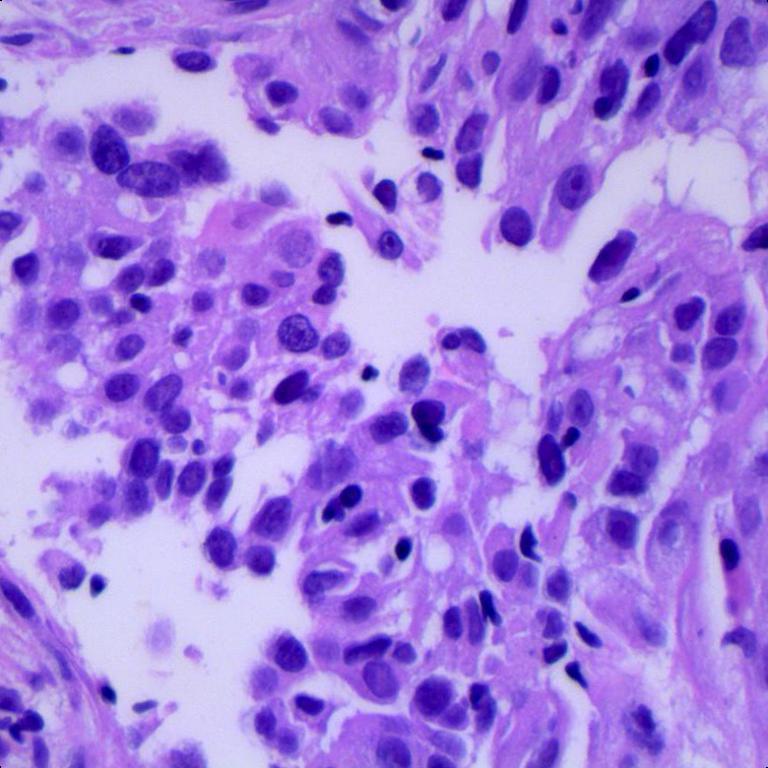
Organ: lung
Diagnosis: adenocarcinomas